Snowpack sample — Loveland Pass, Silver Plume, Colorado, USA (1/12/25, 11:40 AM MST)
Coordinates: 39.66, -105.88
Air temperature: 7 °F
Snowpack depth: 140 cm
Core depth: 10 cm
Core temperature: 41 °F
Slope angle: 11°, slope face: 30°
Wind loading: high
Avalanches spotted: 2
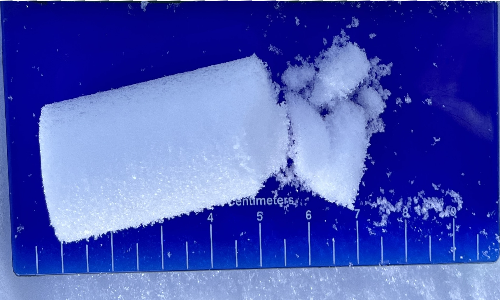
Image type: core
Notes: Pilot using slightly modified coring method that took too large segment for snow profile picturing, advised not to use in higher level models. Two avalanche on south face nearby, partially cloudy with light snow in the last 24 hours. Lots of wind loading on eastern features.